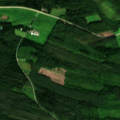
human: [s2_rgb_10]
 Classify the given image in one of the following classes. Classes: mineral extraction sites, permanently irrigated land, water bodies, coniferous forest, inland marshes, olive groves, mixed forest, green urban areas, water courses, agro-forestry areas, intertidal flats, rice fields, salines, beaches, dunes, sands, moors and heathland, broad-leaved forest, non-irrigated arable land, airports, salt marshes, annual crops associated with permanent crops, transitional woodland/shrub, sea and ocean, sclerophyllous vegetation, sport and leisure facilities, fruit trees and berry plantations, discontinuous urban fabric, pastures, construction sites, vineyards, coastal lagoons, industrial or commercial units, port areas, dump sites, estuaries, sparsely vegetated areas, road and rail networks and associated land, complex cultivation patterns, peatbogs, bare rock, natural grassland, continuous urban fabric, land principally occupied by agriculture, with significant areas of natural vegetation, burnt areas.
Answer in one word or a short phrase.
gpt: land principally occupied by agriculture, with significant areas of natural vegetation, coniferous forest, mixed forest